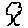
Label: tree